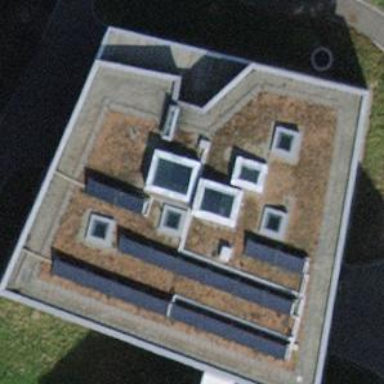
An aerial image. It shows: Building with apartments and flat roof.